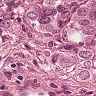
Metastatic tissue present: yes